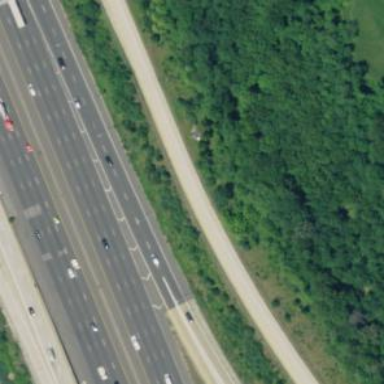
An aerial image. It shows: Motorway junction.